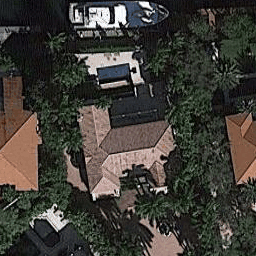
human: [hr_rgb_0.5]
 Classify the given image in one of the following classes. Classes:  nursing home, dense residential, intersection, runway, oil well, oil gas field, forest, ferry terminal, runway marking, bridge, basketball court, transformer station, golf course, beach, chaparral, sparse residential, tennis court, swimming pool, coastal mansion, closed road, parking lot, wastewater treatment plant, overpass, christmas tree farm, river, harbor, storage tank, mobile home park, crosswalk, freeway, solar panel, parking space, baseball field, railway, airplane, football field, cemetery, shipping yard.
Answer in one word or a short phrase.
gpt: coastal mansion